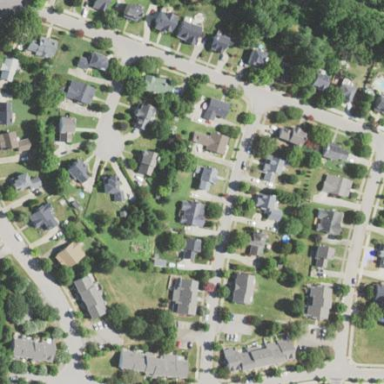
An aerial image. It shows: Neighborhood.